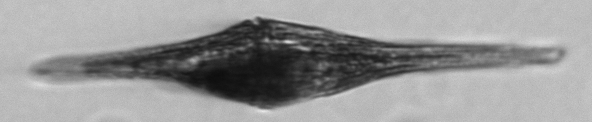
Label: Tripos_furca